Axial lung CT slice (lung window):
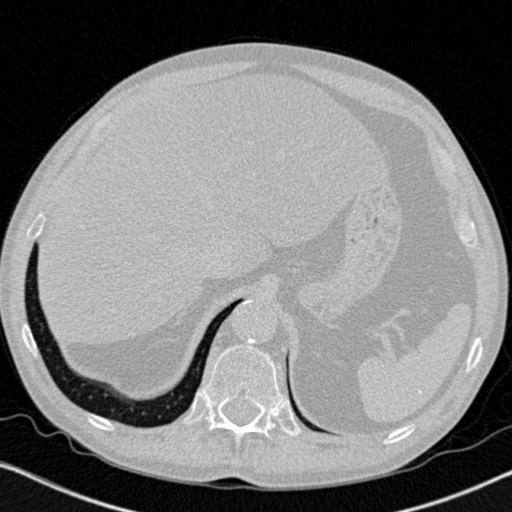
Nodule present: no